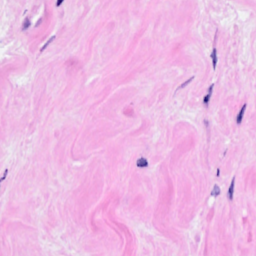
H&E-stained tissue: Breast